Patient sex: M
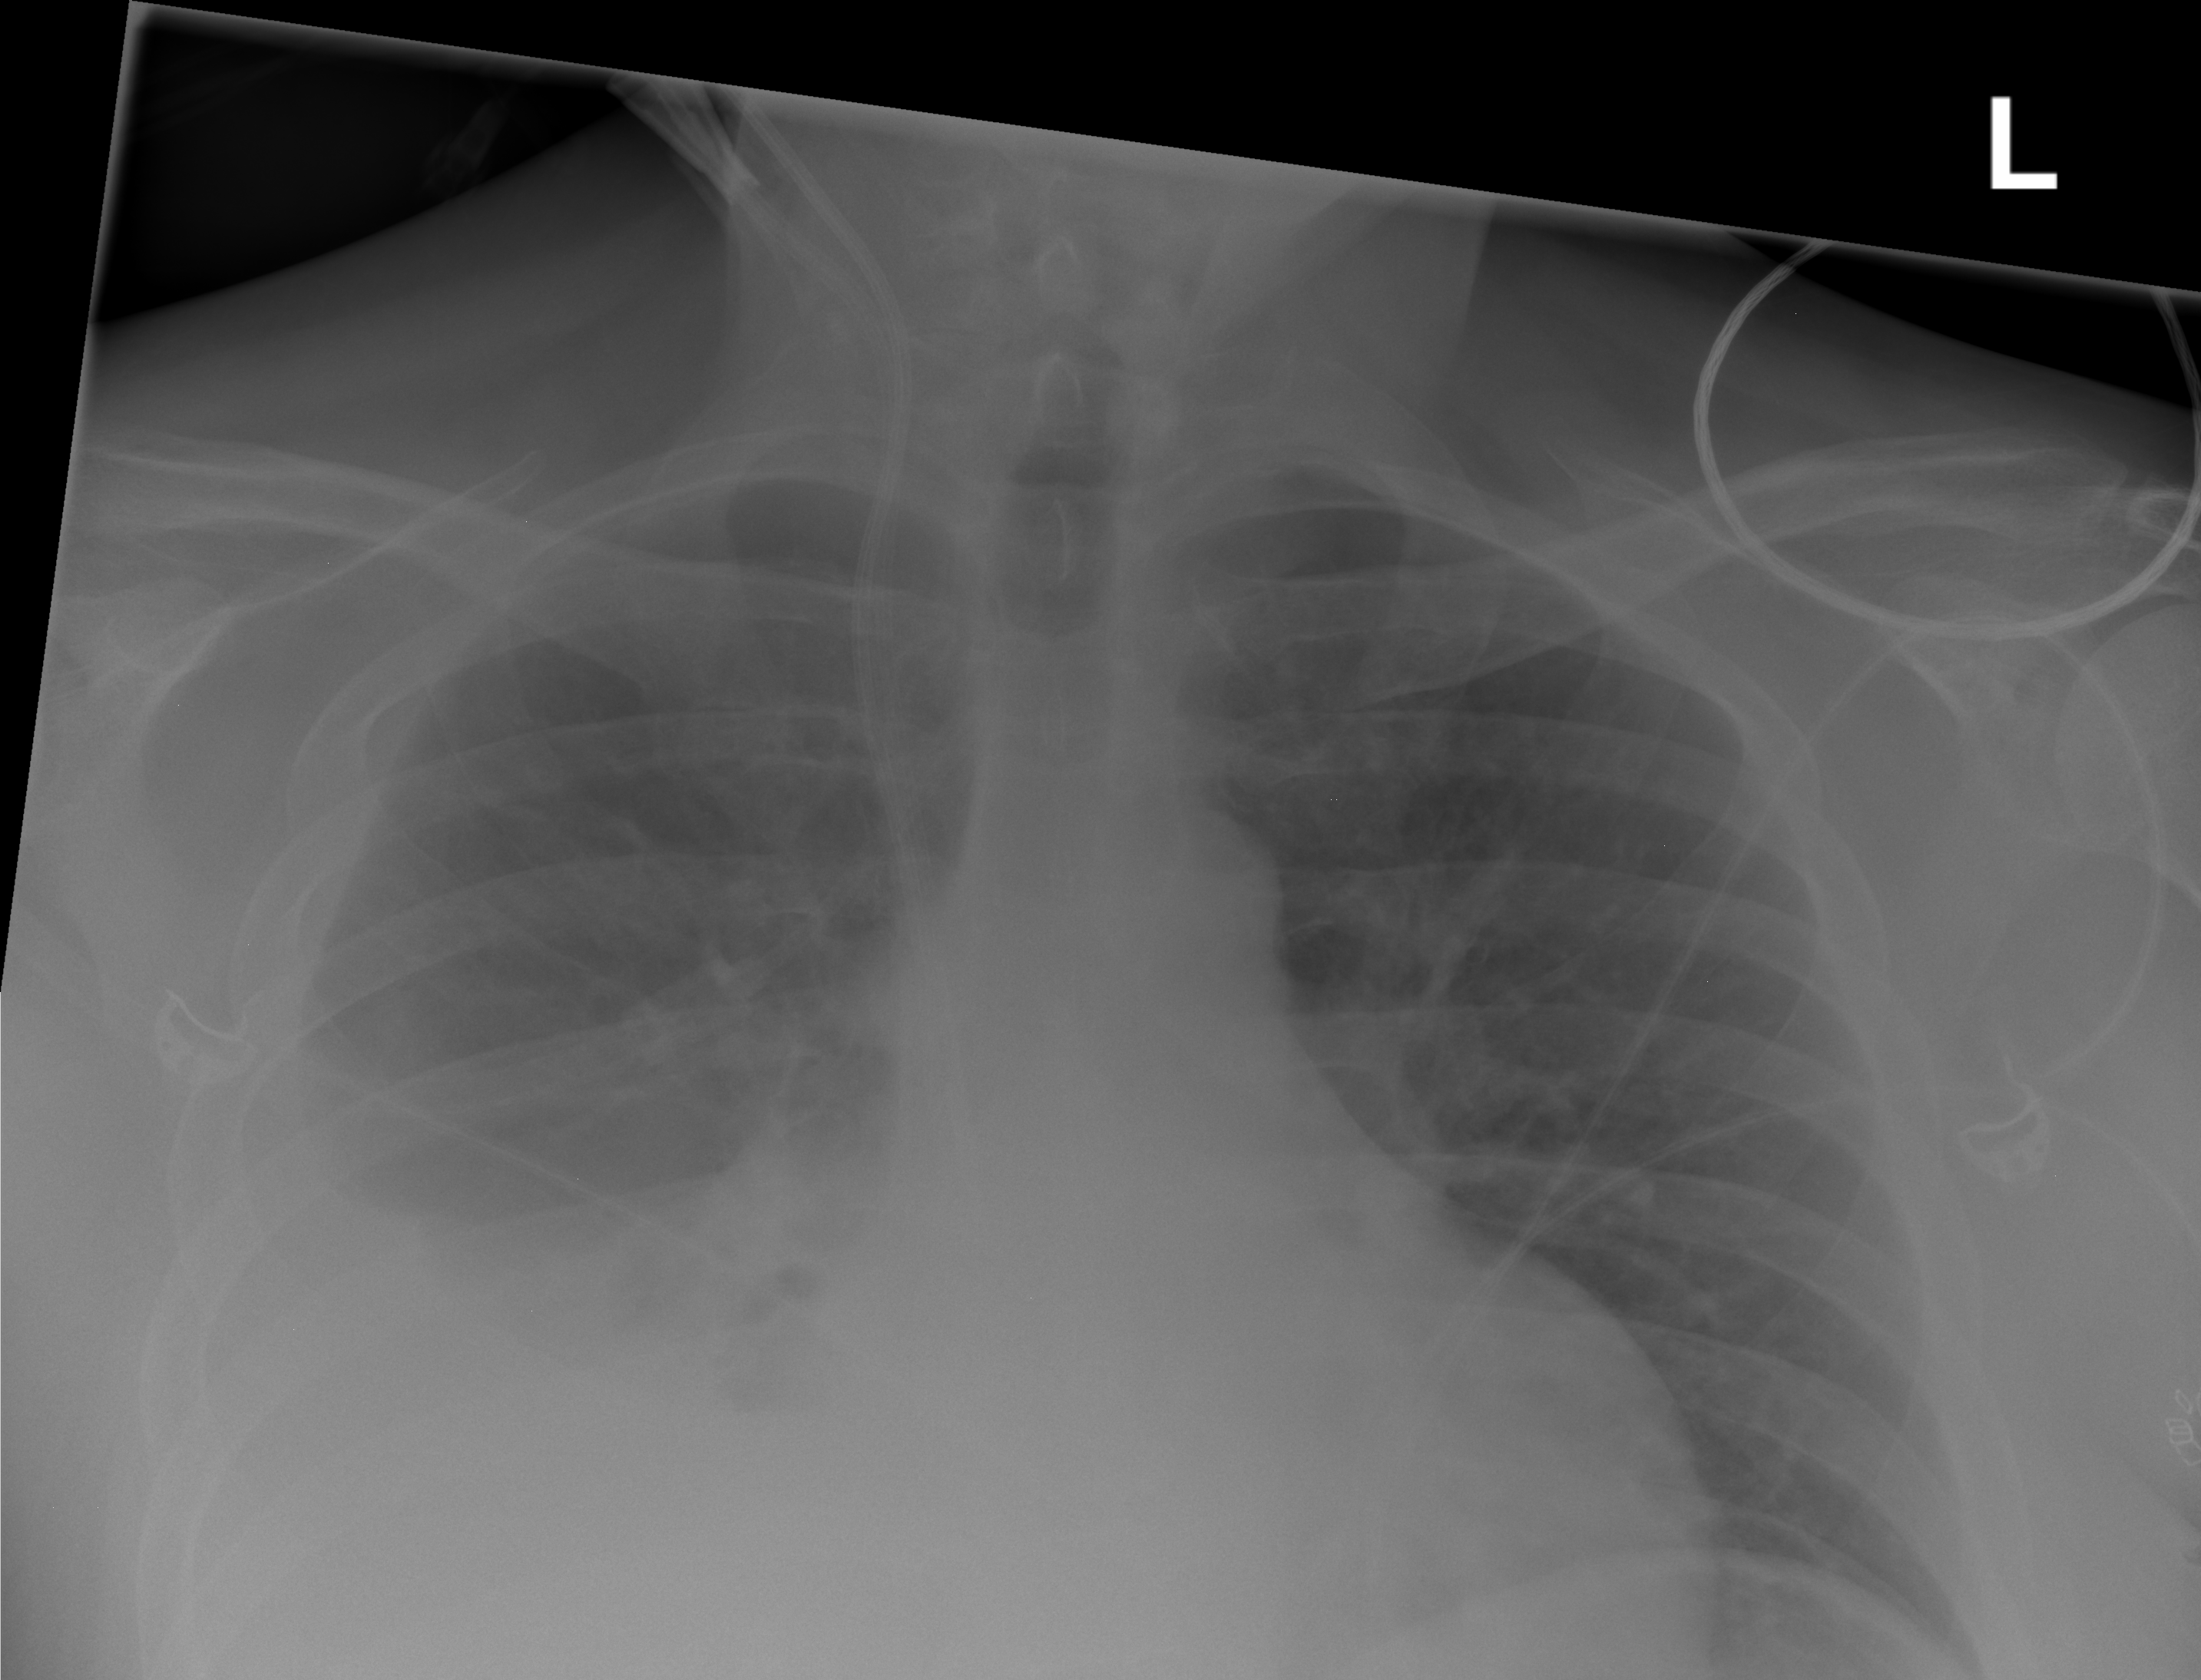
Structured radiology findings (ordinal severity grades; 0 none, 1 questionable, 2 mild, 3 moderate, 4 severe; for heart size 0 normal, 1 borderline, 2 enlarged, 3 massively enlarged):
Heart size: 2
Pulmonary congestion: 3
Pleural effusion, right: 3
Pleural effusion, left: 0
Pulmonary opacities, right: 0
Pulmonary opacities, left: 0
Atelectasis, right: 3
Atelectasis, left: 0